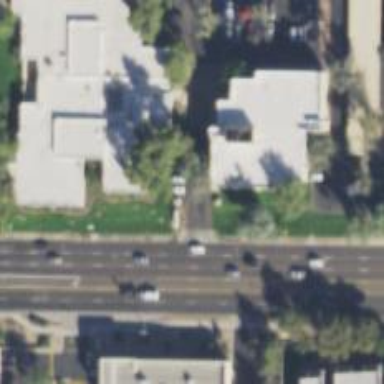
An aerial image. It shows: Healthcare clinic is depicted in the image.